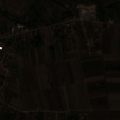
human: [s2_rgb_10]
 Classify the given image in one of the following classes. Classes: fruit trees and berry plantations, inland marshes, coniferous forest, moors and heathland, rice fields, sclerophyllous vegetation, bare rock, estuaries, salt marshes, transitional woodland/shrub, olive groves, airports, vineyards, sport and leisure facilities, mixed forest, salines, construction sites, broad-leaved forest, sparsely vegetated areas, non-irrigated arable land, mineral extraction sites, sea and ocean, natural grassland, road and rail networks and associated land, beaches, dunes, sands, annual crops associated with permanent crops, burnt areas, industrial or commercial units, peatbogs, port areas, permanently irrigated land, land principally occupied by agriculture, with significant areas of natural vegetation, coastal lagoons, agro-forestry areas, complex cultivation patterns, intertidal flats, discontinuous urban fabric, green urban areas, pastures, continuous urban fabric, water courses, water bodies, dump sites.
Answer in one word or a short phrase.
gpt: discontinuous urban fabric, non-irrigated arable land, complex cultivation patterns